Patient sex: F
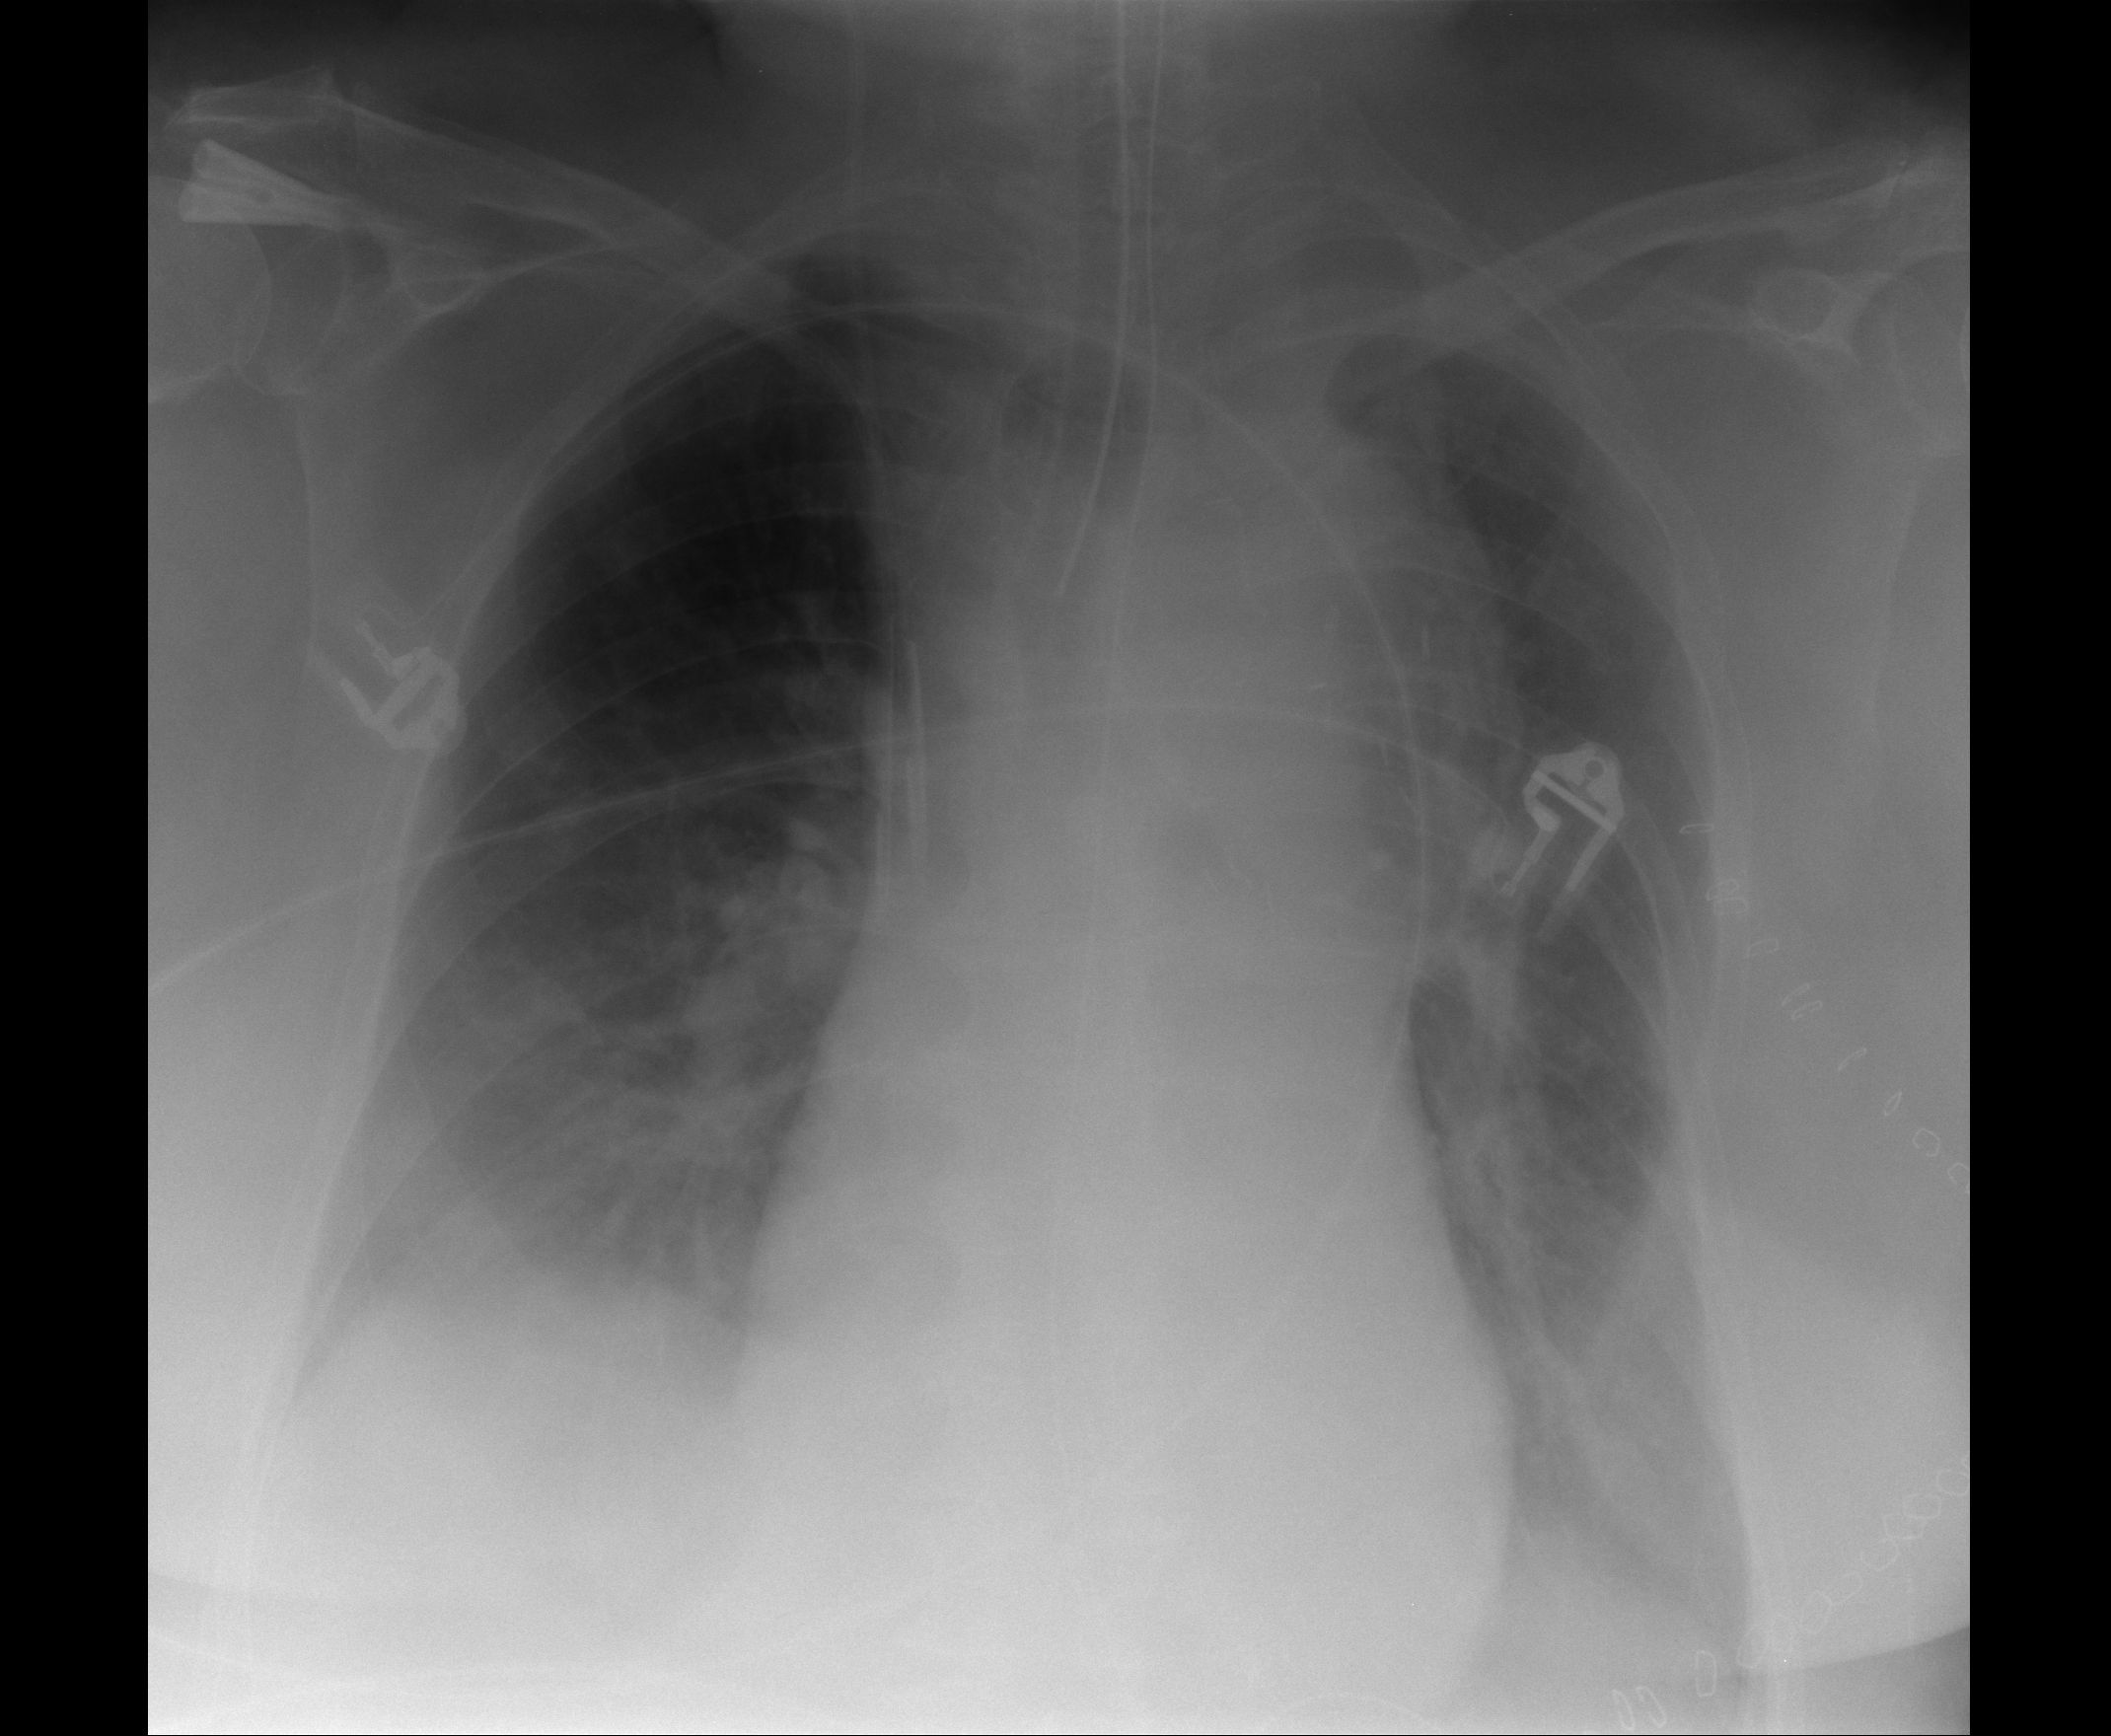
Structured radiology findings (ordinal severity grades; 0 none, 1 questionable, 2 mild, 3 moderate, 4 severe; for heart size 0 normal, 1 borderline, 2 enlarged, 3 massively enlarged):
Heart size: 1
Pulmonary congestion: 0
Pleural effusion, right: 2
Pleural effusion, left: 2
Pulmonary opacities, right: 0
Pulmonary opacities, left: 0
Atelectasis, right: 0
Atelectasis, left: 2